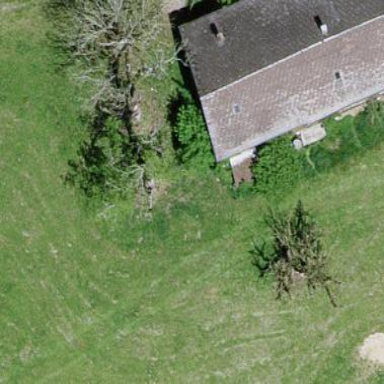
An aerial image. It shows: Simple house.